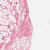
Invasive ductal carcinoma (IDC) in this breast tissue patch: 0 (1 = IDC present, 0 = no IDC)